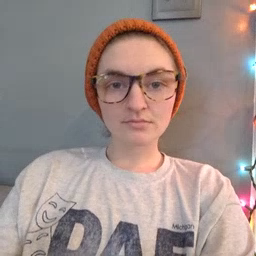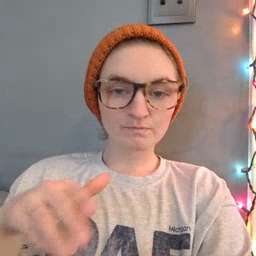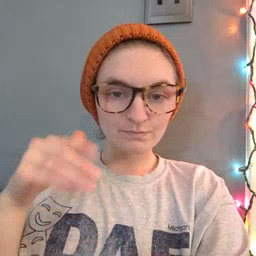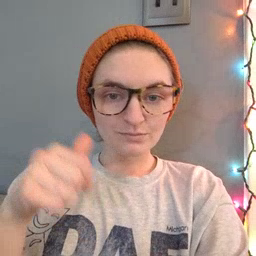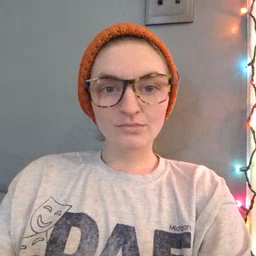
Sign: jeans